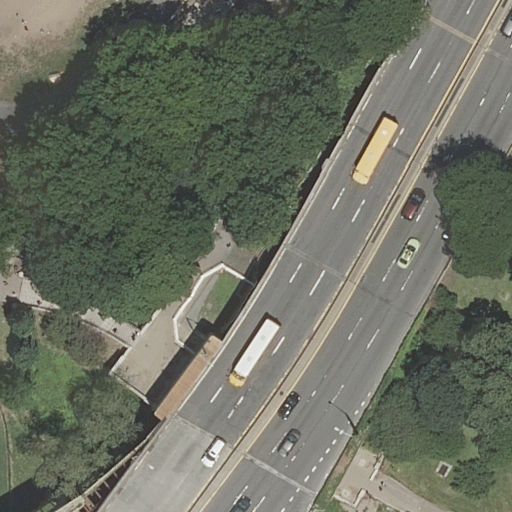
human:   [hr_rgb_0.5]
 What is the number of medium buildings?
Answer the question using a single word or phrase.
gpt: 0

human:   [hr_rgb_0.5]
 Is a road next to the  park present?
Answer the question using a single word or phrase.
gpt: yes

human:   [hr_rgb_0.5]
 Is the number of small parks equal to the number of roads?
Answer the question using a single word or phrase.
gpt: no

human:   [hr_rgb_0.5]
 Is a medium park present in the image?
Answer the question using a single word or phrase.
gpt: no

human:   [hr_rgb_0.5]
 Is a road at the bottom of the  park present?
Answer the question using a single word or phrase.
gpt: yes

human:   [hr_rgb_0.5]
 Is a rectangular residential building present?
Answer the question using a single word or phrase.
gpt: no

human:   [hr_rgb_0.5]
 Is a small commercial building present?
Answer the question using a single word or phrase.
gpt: no

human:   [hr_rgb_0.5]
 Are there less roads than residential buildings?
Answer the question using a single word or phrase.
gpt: no

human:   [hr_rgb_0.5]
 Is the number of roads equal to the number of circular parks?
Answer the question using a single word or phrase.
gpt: no

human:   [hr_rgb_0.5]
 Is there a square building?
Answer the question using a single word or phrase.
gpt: no

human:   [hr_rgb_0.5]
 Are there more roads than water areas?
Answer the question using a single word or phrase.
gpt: yes

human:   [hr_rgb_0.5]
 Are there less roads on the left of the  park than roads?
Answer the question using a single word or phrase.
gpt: no

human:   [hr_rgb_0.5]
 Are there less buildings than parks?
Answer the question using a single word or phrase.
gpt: yes

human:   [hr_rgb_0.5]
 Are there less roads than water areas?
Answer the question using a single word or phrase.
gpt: no

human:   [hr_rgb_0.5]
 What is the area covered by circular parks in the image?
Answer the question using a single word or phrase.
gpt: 0m2

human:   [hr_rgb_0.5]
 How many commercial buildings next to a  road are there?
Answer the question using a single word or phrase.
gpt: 0

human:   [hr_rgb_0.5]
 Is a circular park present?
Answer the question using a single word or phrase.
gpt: no

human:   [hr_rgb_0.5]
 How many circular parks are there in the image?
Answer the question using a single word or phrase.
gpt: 0

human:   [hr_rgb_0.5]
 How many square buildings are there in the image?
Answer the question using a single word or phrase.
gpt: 0

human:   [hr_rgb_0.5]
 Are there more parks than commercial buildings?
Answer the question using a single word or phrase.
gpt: yes

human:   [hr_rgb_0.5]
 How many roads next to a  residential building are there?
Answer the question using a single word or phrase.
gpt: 0

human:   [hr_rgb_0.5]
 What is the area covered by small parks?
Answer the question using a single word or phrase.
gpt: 0m2

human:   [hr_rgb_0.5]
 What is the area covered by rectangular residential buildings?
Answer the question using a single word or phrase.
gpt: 0m2

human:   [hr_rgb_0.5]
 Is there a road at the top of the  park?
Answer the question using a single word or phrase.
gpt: no

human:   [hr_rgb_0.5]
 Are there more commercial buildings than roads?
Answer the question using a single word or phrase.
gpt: no

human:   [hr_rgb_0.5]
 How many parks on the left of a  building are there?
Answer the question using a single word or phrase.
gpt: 0

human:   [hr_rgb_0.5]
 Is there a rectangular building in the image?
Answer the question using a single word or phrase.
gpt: no

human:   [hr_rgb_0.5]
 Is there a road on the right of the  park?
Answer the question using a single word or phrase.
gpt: no

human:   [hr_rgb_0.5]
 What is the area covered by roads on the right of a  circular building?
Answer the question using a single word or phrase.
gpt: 0m2

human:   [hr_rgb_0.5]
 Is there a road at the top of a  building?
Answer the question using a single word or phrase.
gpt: no

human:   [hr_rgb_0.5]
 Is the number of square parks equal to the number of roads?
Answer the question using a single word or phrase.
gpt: no

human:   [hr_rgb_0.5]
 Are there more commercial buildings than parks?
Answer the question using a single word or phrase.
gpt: no

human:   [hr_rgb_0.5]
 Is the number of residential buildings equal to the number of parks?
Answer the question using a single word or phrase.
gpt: no

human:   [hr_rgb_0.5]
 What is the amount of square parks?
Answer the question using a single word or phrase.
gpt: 0

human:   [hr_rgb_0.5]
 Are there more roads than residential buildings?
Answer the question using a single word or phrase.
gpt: yes

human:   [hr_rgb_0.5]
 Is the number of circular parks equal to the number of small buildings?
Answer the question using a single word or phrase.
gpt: yes